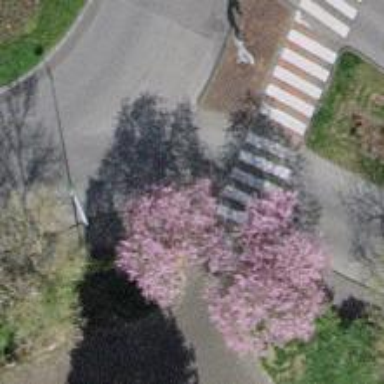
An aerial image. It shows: Bollard barrier.